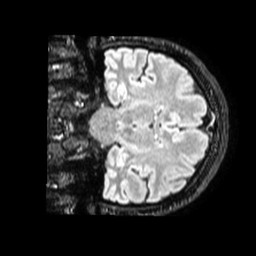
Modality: FLAIR
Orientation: coronal
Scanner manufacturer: philips
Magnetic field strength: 1.5 T
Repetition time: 4.8 s
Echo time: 0.3366 s